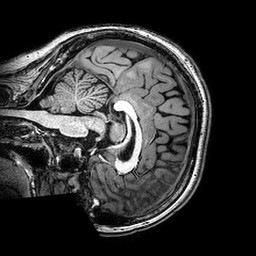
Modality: T1w
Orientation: sagittal
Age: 24
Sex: female
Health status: healthy
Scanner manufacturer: philips
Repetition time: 0.00815 s
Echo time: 0.00374 s